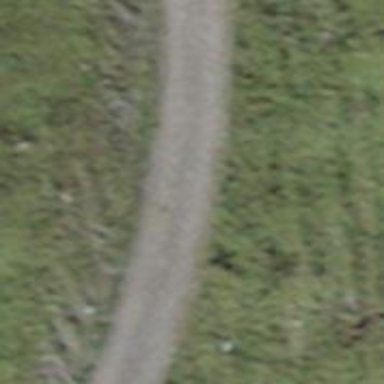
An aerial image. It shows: Gravel track with grade2 tracktype.